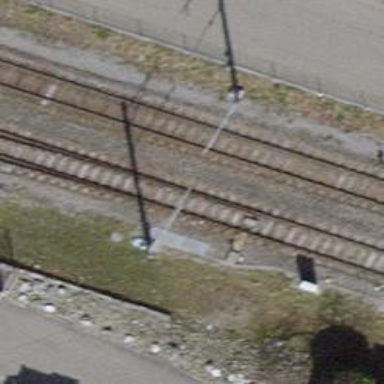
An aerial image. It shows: Railway switch.